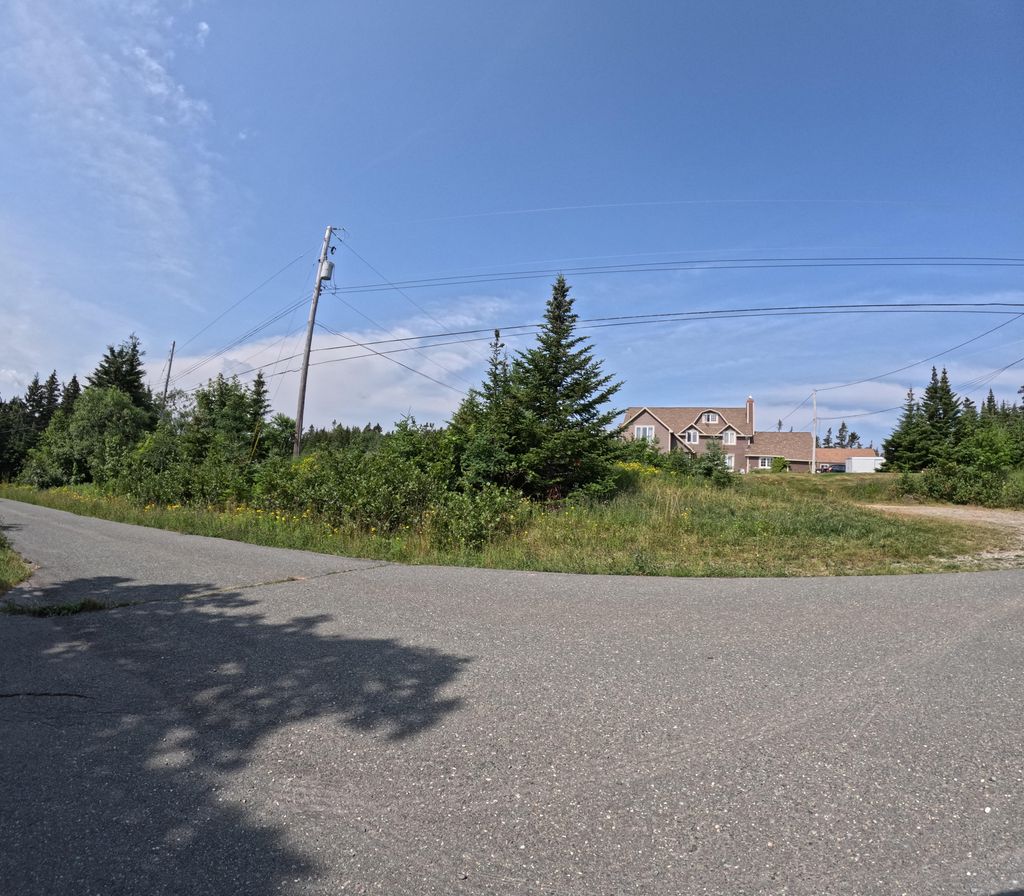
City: st_johns